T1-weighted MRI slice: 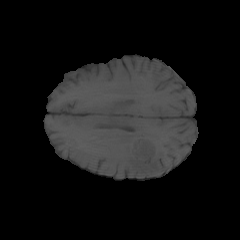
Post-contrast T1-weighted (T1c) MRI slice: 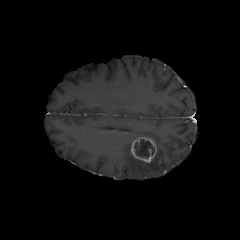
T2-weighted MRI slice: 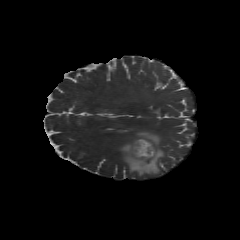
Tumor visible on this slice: yes